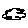
Label: cloud